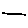
Label: line